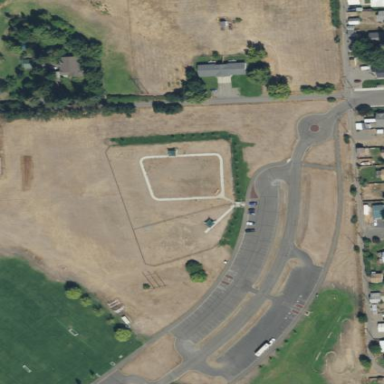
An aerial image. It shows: Dog park for leisure land.